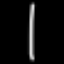
Label: line